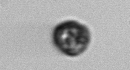
Label: Dinophyceae